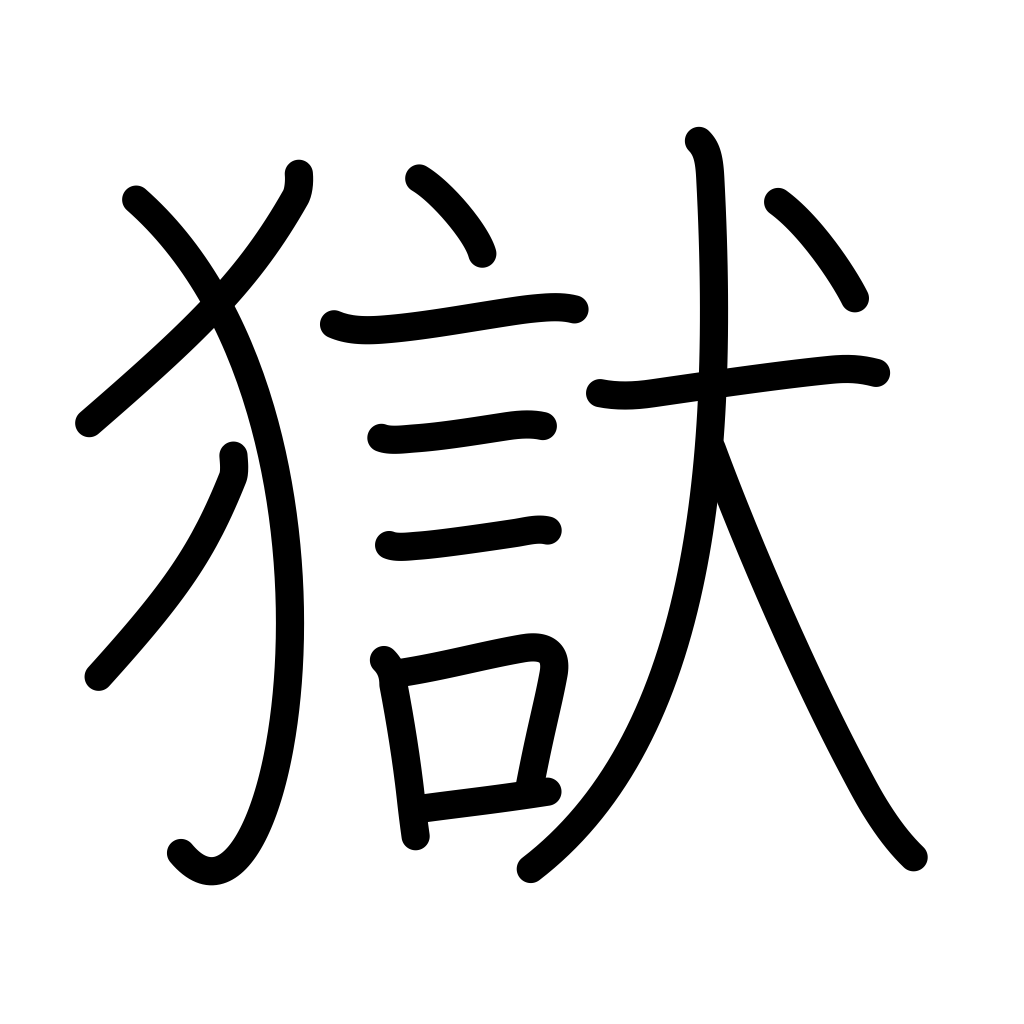
Meaning: prison, jail